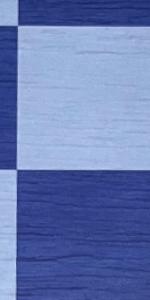
Label: Empty